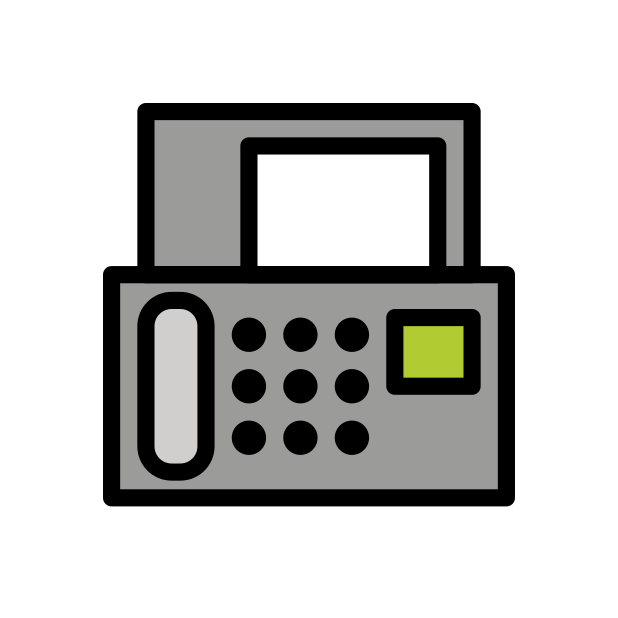
fax machine